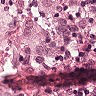
Metastatic tissue present: no